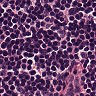
Metastatic tissue present: no